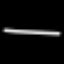
Label: line